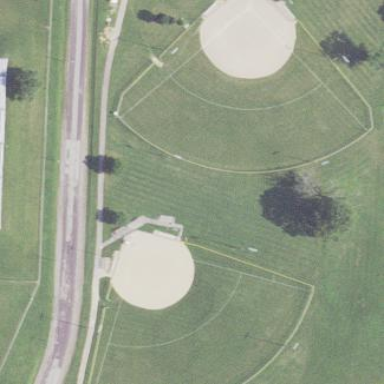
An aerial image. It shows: Baseball pitch for leisure land activities.